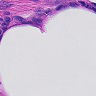
Metastatic tissue present: yes